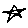
Label: star